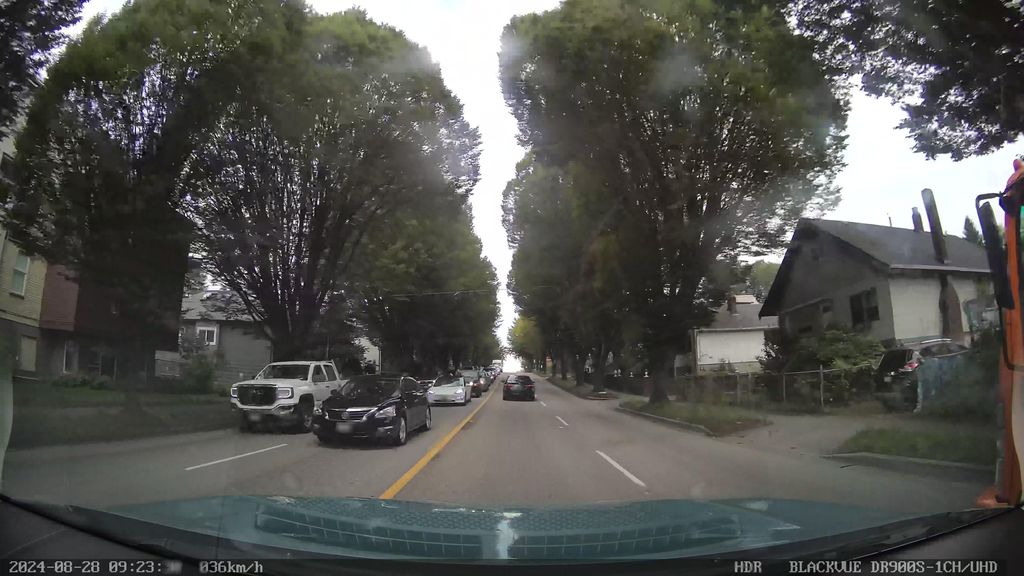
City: vancouver